Field crop: tomato
Growth stage: 2
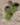
Species: solanum